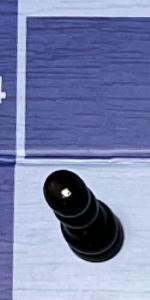
Label: Pawn_Black